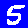
Digit: 5